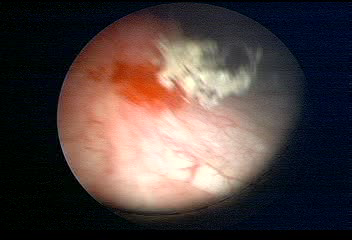
Modality: WLC
Class: Malignant
Subclass: HighGradePapillary
Lesion: L1
Stage: T1
Morphology: Papillary
Bladder cancer association: Yes
Annotated structures: Tumor